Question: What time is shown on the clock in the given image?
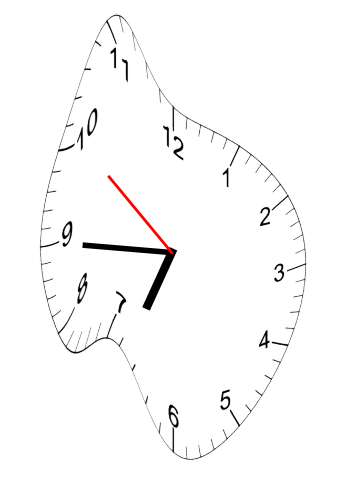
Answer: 06:44:51